Question: What is the measurement shown in the image?
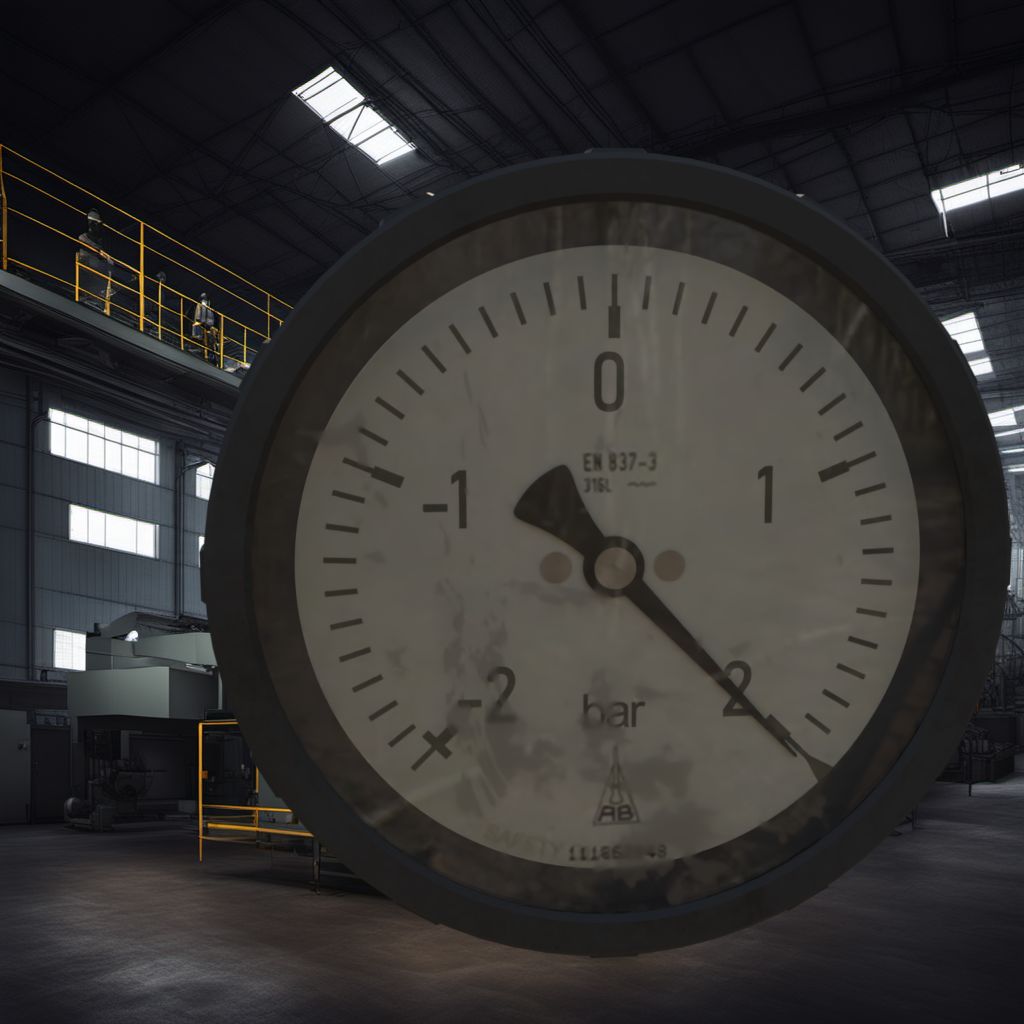
Answer: The result is 2.11
Question: What is the range of the measurement shown in the image?
Answer: The range is from -2 to 2
Question: What is the minimum and maximum reading range of the measurement in the image?
Answer: The minimum value is -2 and the maximum value is 2